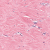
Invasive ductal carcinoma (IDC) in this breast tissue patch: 0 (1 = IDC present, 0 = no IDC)